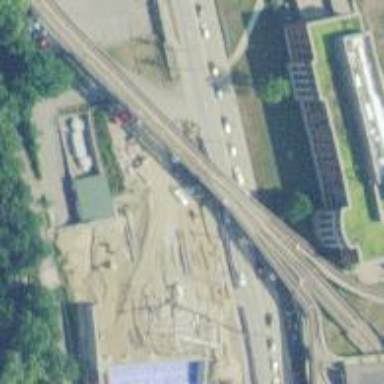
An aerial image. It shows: Viaduct bridge over bus guideway.